Aerial crown-view tile of a tropical tree (Barro Colorado Island, Panama), acquired 20241112:
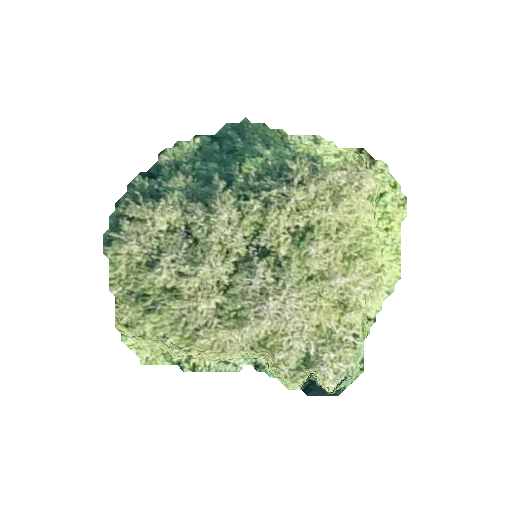
Species: Quararibea asterolepis
GBIF accepted scientific name: Quararibea asterolepis
Crown area: 97.184 m²